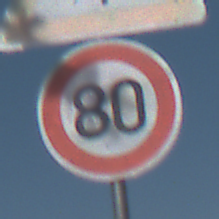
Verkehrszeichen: Geschwindigkeit80
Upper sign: FlugbetriebLinks
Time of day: Midday
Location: Outdoor (Nature)
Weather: Clear
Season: NotSpecified
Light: Natural